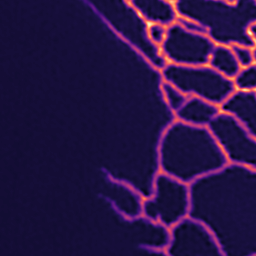
Label: Super-resolution ER image